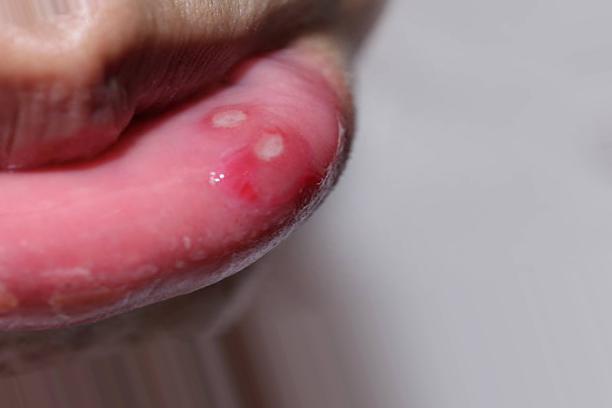
Condition: Mouth Ulcer